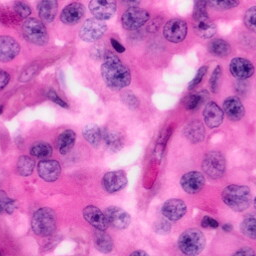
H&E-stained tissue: Pancreatic